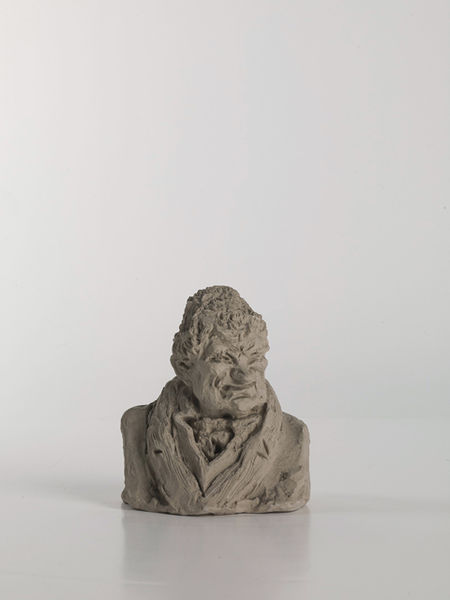
Titel: Unbekannter
Künstler: Honoré Daumier
Standort: Karlsruhe
Institution: Staatliche Kunsthalle Karlsruhe
Schlagwörter: kopf, mann, grob, braun, brust, frankreich, frisur, haar, hell, mund, nase, ohr, profil, stirn, blick, schal, tuch, expressionismus, alt, anzug, hemd, augen, böse, falten, gesicht, kragen, mensch, pelz, stein, portrait, porträt, auge, figur, haare, mantel, reich, kaufmann, person, augenbrauen, brustbild, bruststück, frontal, kinn, lippen, locken, ohren, schulter, schultern, keramik, skulptur, statue, ton, deutschland, düster, alter mann, moderne, lehm, hellbraun, klein, karikatur, dick, falte, krawatte, büste, grimmig, halstuch, wütend, bildhauerei, plastik, rodin, edel, gehrock, jackett, oberkörper, foto, oben, lachen, hälfte, greis, links, verkniffen, karrikatur, hässlich, entwurf, mürrisch, kurz, daumier, grinsen, kravatte, pelzkragen, schlips, grimasse, kraus, gesichtsausdruck, halb, miene, binder, bozzetto, weich, gips, bozetto, grotesk, fratze, groteske, grisgrämig, ritzen, konzept, verzerrt, gipsbüste, verärgert, mine, vertiefungen, unbemalt, textur, armlos, schalkragen, gemein, griesgram, claudel, portraitbüste, zerknautscht, gnubbel, kartoffelnase, skilptur, camille claudel, rauhe oberfläche, mund verzogen, wuschelhaare, krawatte+, geslicht, professionell, ärmlos, bozzo, kiki